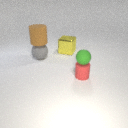
large gray rubber sphere to the left of small red rubber cylinder